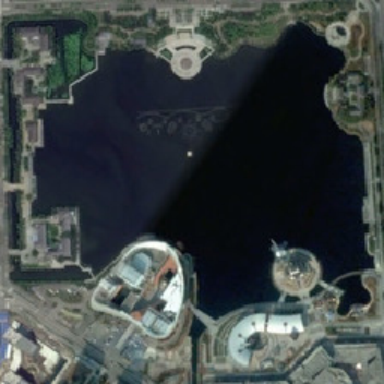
The park has three roads and several buildings around the pond .